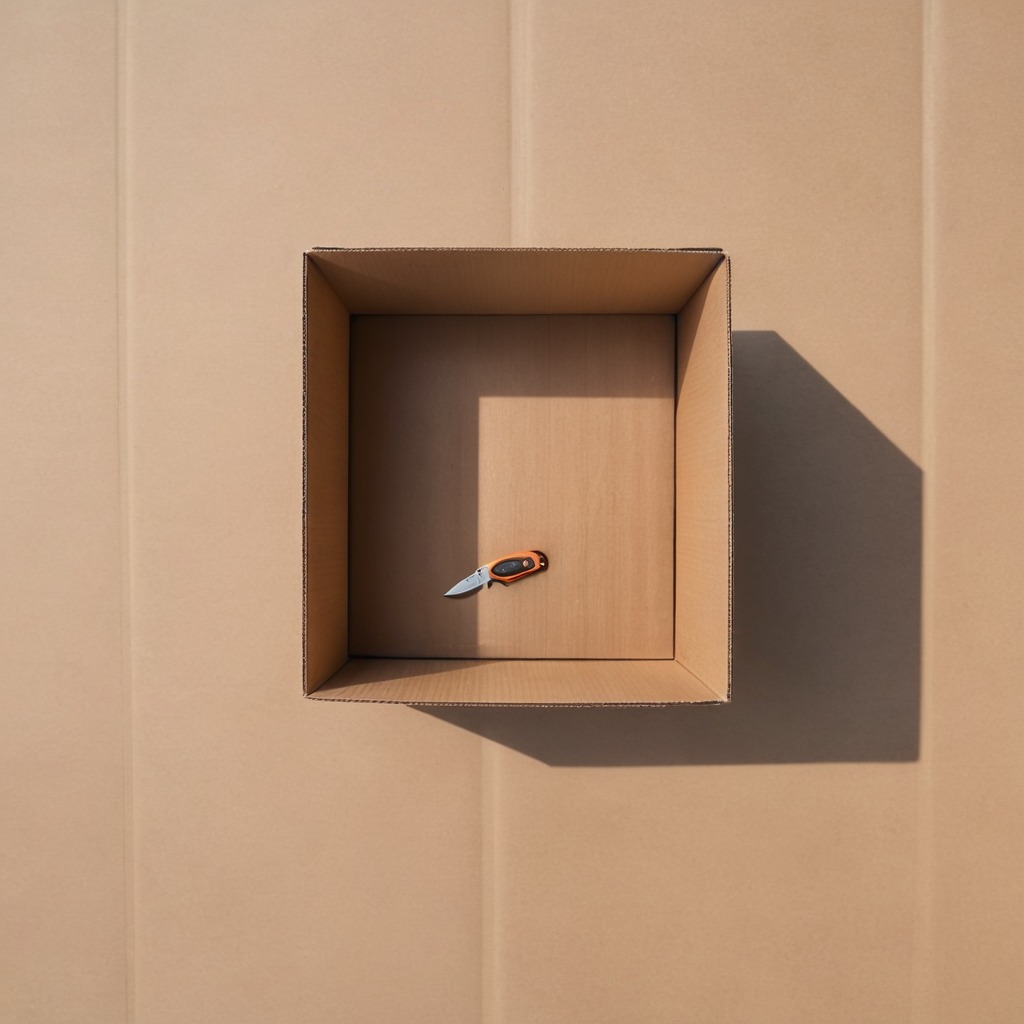
A utility knife lying on a clean dry cardboard box surface in an outdoor workshop during daytime bright natural light soft shadows slightly creased but